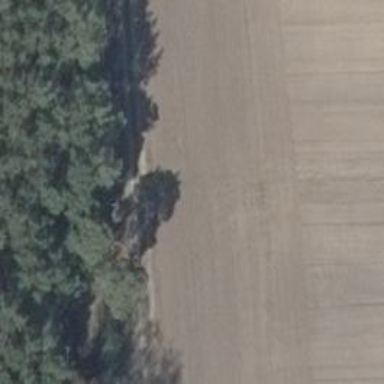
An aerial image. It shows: Hunting stand.